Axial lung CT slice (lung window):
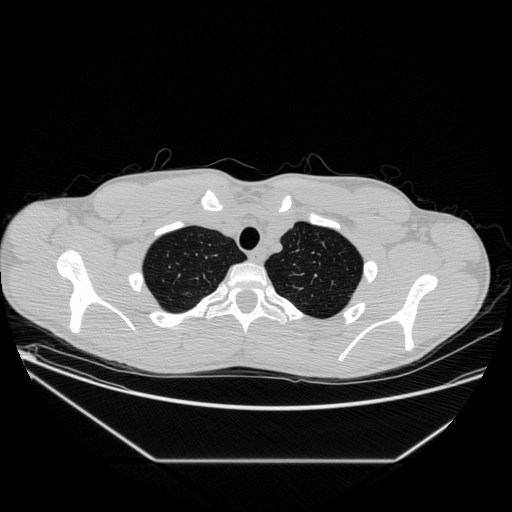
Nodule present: no